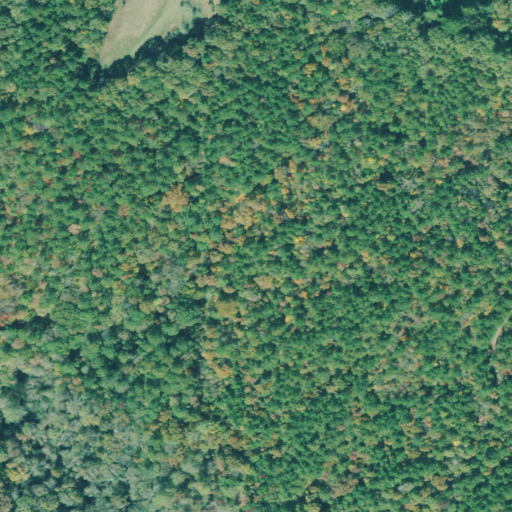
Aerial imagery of mountain in Georgia named Davis Hill containing evergreen forest, mixed forest, deciduous forest, woody wetlands, and pasture